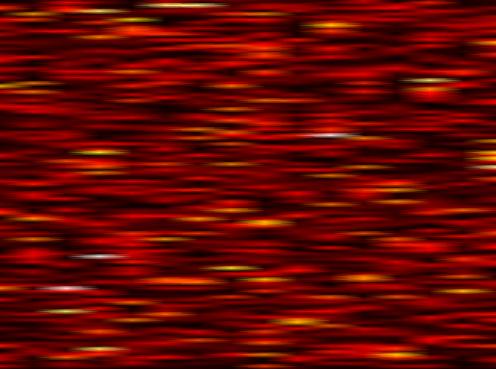
Label: WOLA